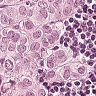
Metastatic tissue present: yes